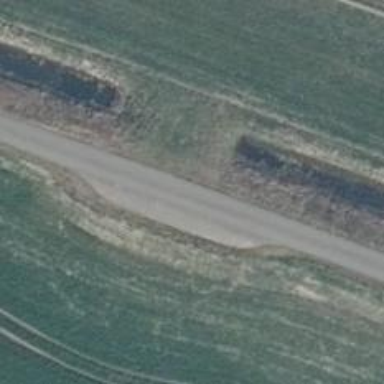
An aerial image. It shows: Passing place on the road.